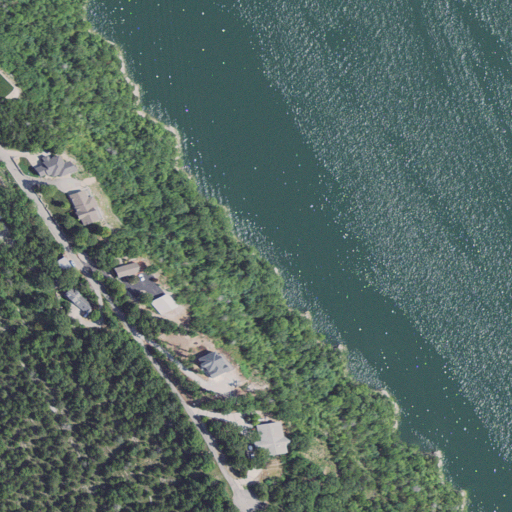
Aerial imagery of cliff(s) in Missouri named Logslide Bluff containing open water, deciduous forest, evergreen forest, low intensity development, pasture, open development, medium intensity development, grassland, and mixed forest